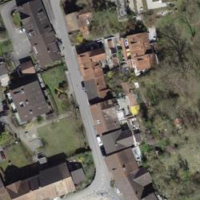
EUNIS habitat code: 54
Species observed at this site:
Cymbalaria muralis